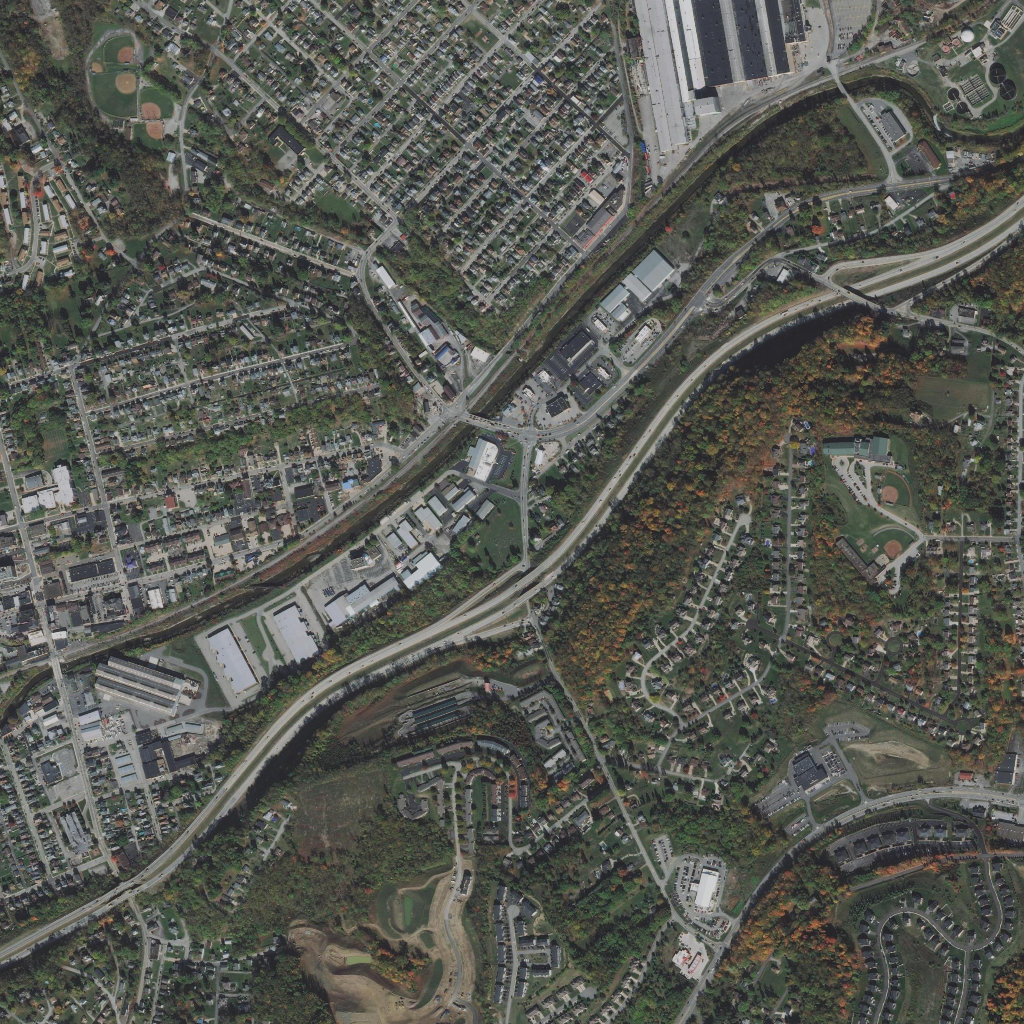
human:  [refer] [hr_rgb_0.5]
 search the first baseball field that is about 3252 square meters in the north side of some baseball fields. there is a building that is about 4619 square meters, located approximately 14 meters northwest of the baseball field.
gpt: <box>[[85, 45, 89, 49, 0]]</box>